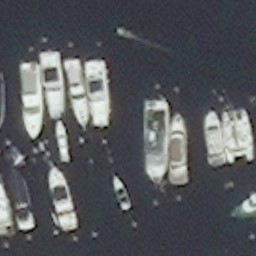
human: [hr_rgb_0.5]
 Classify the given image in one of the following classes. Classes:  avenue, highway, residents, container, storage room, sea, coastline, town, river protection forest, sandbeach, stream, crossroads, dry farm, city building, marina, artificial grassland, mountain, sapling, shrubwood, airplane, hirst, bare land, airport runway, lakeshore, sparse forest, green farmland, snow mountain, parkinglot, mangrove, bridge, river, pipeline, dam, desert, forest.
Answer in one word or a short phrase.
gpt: marina